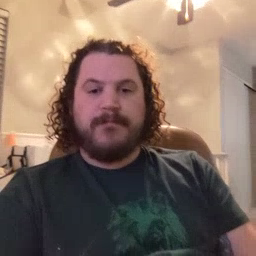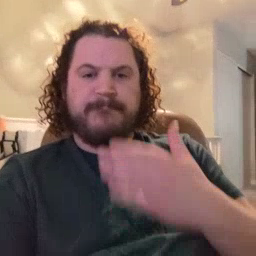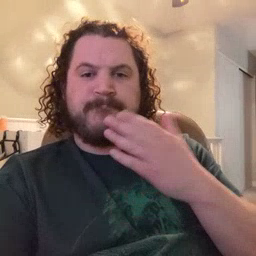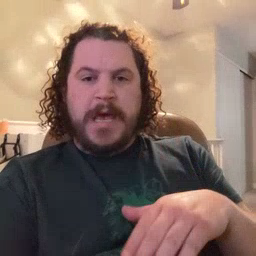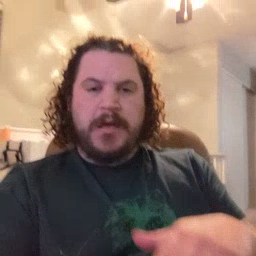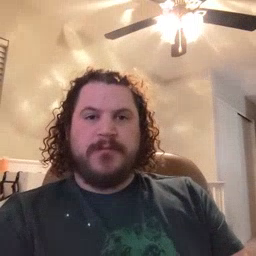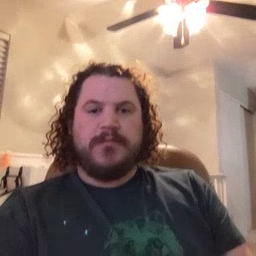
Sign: bad